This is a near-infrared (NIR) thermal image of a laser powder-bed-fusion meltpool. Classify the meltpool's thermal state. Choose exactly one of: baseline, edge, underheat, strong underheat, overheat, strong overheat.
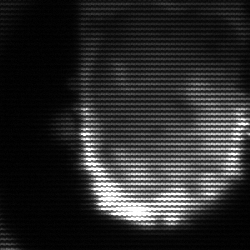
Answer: baseline